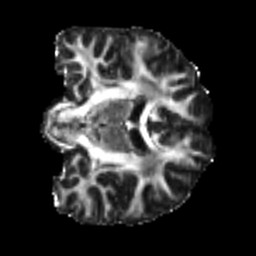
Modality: FA
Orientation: coronal
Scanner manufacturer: siemens
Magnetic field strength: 3 T
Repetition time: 4 s
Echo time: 0.0594 s